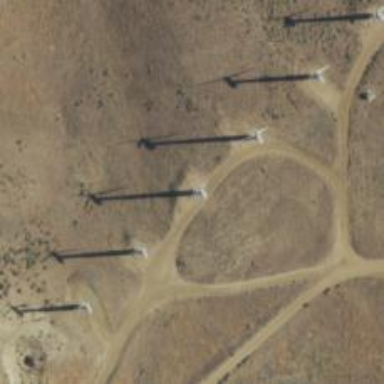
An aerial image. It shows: Wind-powered generator.